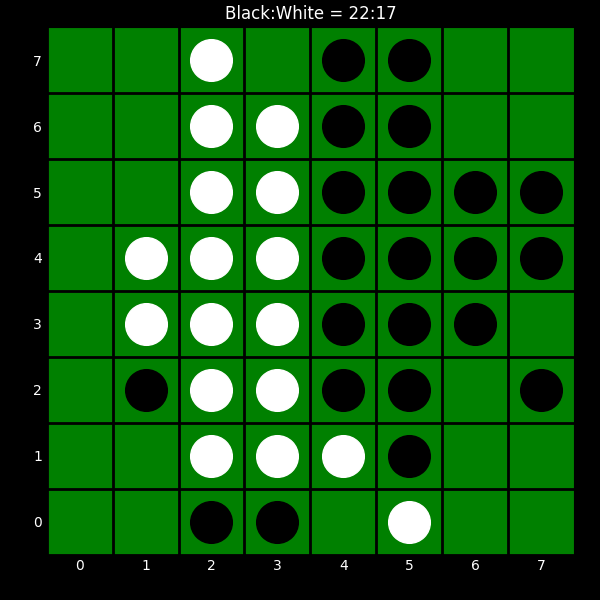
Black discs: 22
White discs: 17